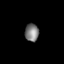
Tissue: lung
Cell type: Endothelial cells
Senescence score: 0.5633
Nuclear area (px): 241
Mean DAPI intensity: 123.166